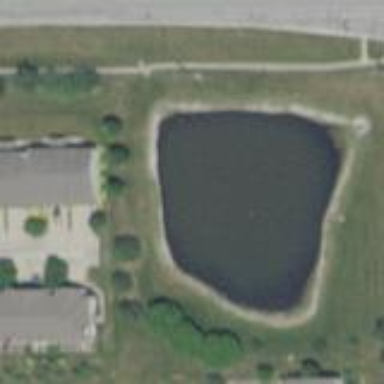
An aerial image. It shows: Retention pond that holds water.